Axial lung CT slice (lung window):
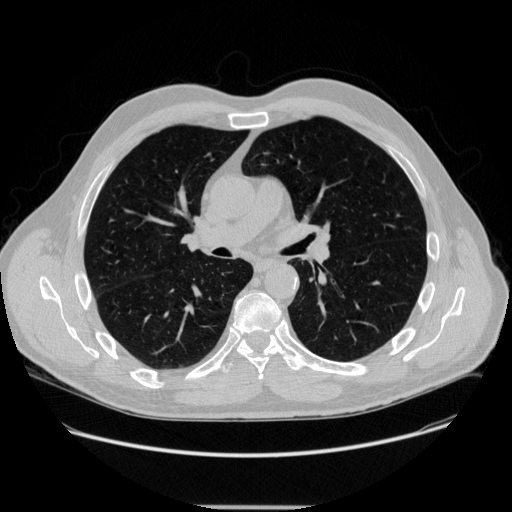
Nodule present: no